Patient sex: M
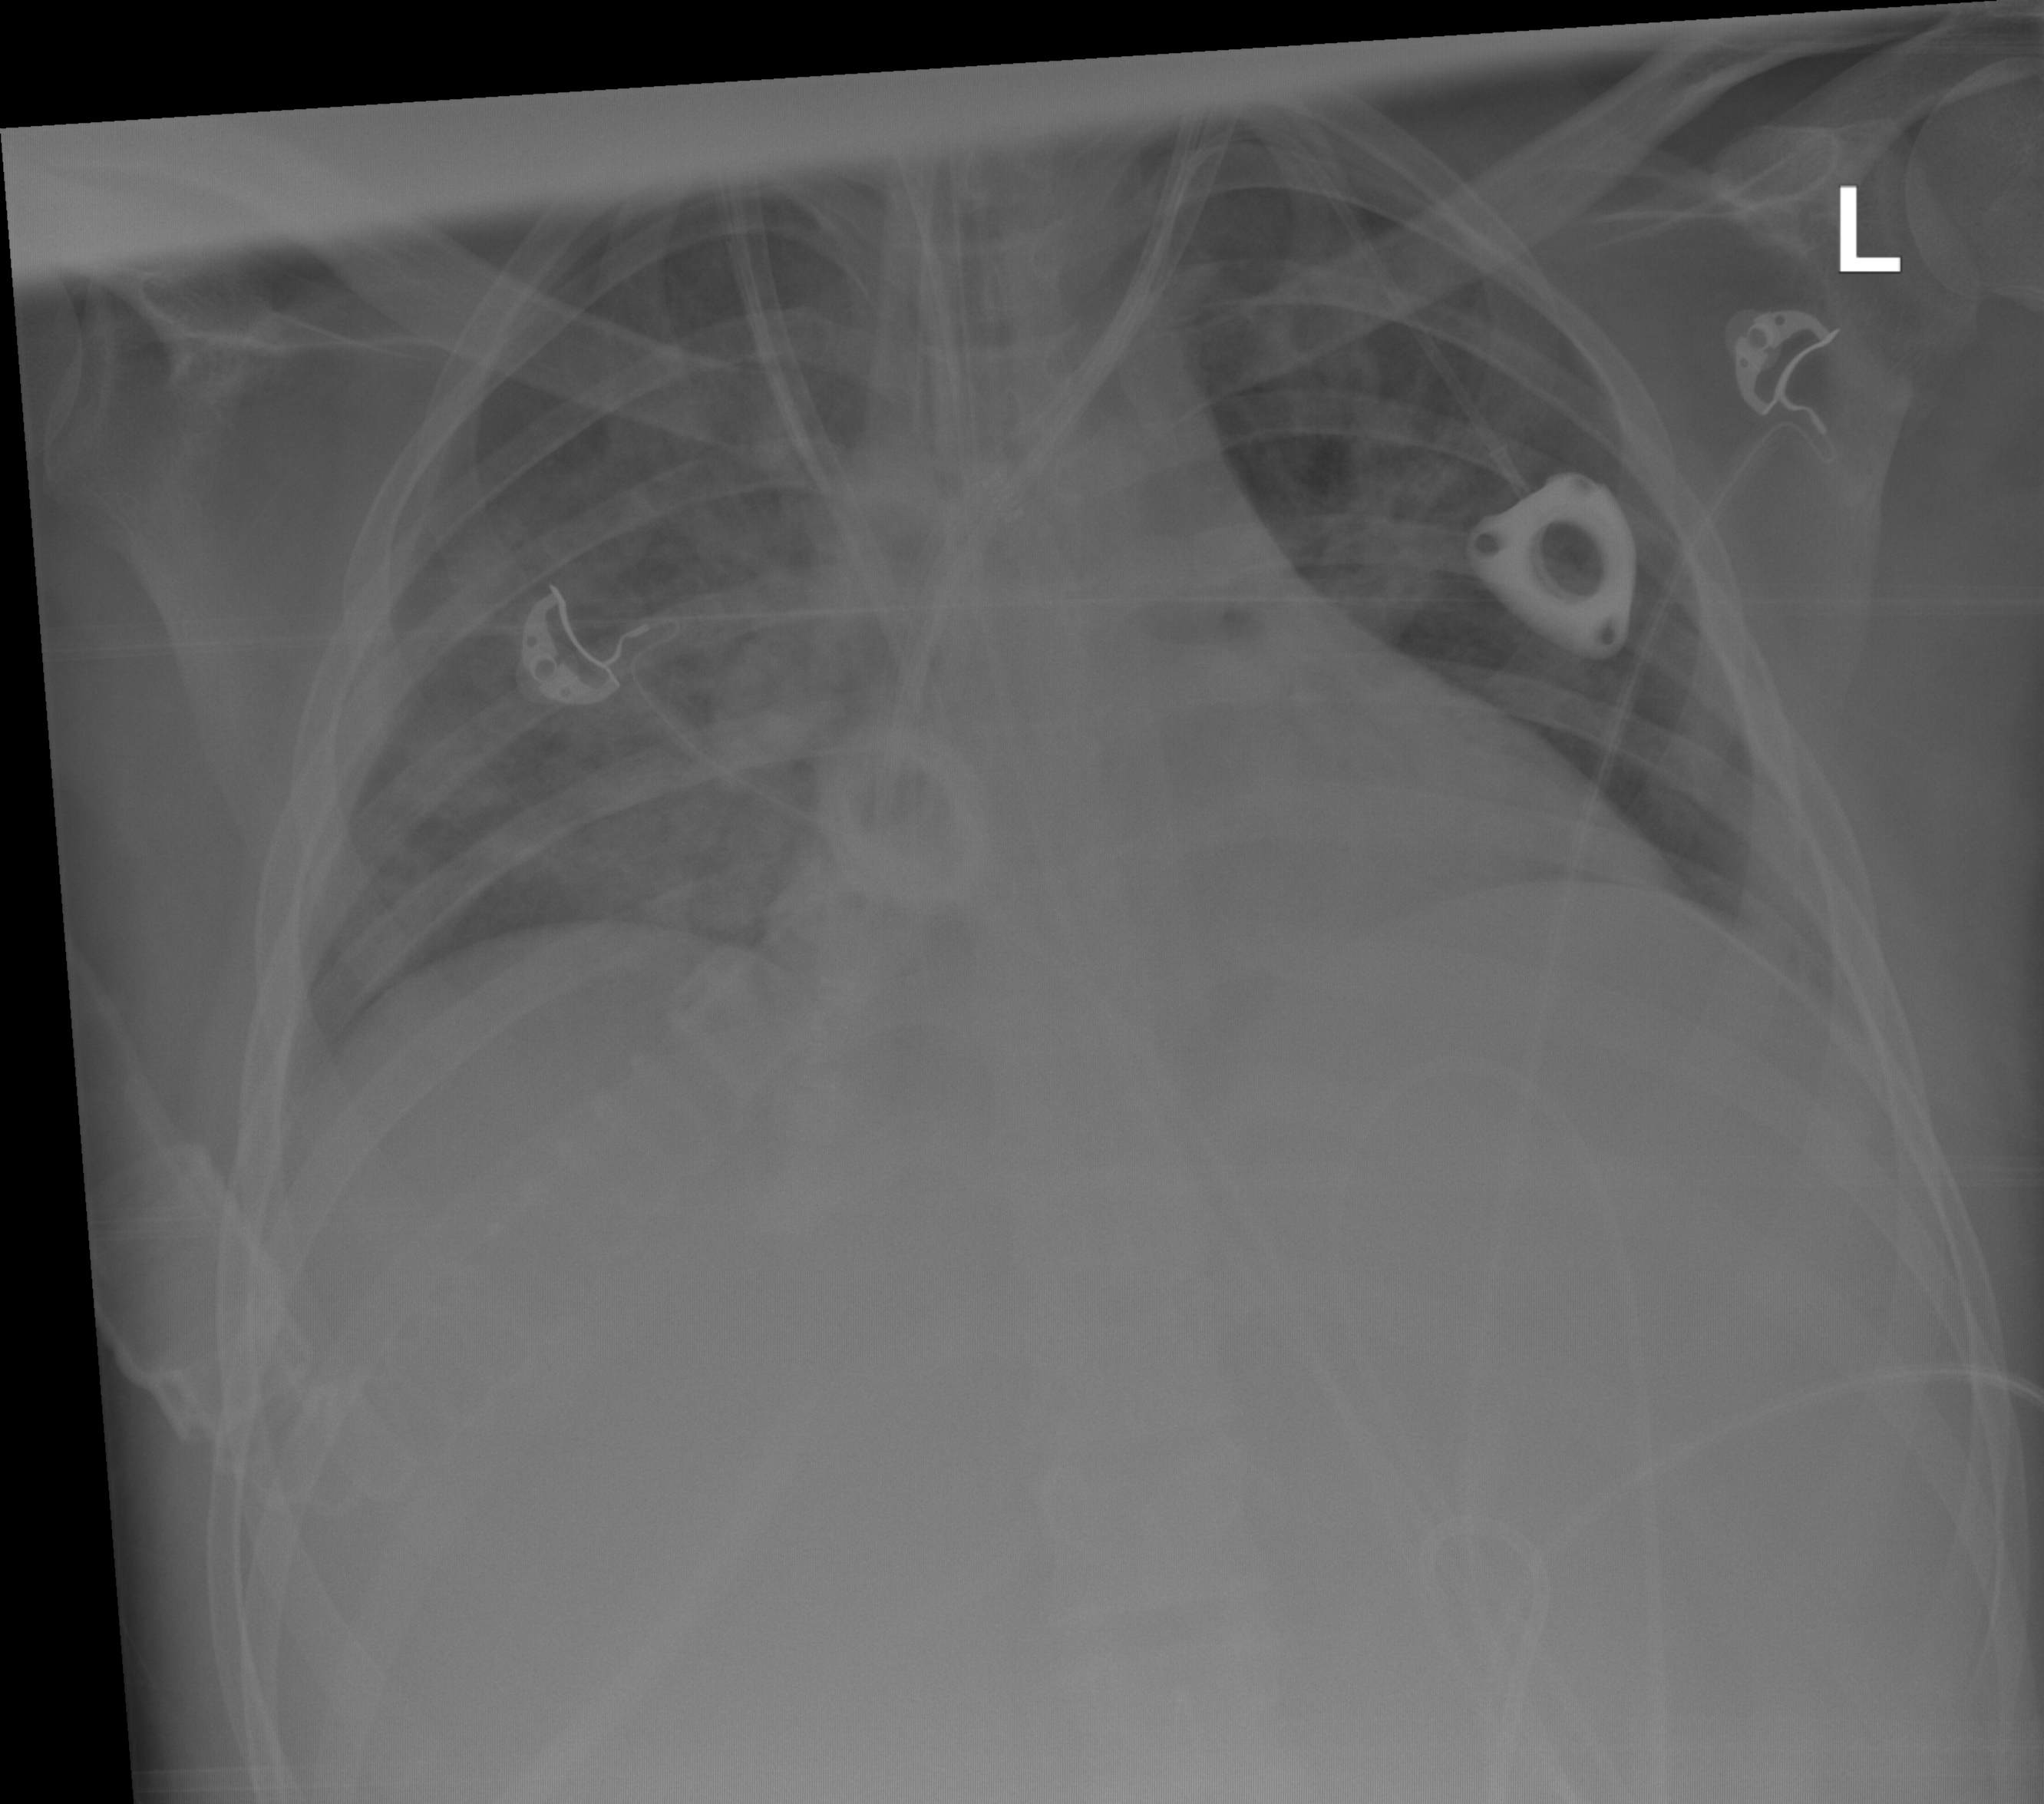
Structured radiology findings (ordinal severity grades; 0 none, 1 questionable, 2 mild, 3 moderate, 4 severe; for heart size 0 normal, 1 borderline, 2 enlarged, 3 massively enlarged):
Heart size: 2
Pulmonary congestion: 0
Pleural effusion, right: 0
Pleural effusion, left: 0
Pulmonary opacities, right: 3
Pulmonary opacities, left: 2
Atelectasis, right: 0
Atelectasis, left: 0